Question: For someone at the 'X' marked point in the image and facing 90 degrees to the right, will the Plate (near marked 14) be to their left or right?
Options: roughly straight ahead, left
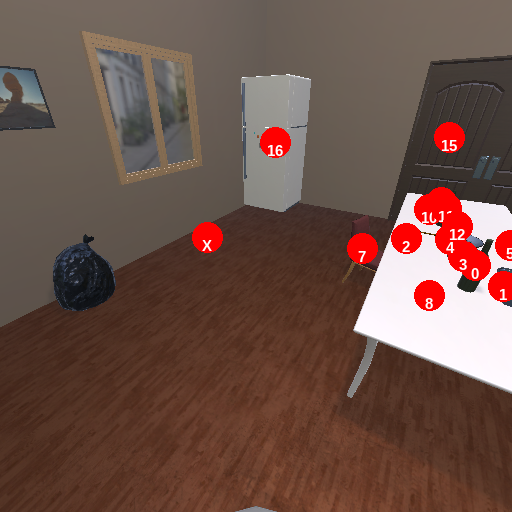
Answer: roughly straight ahead